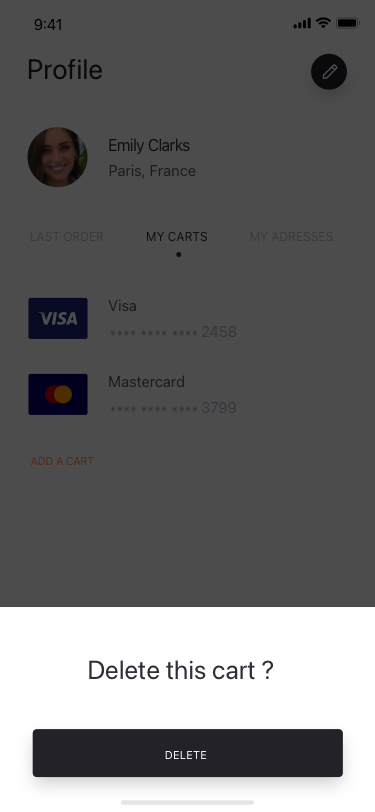
Text in this UI design:
Last order
My carts
My adresses
Emily Clarks
Paris, France
Profile
Mastercard
3799
**** **** ****
Visa
2458
**** **** ****
Add a cart
DELETE
Delete this cart ?